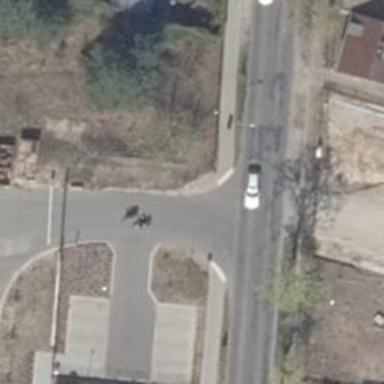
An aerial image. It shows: Uncontrolled road crossing.